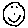
Label: smiley face